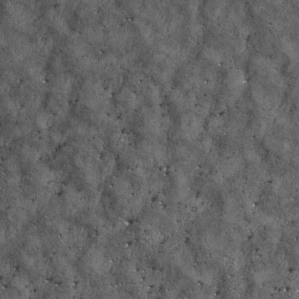
Label: non_frost